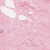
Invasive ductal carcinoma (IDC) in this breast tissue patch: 0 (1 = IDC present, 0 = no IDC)